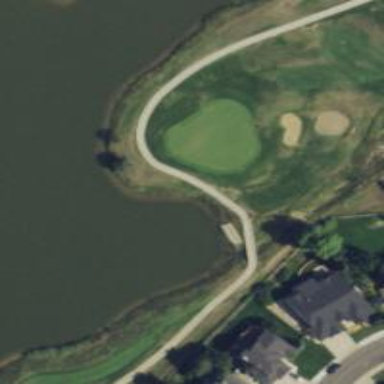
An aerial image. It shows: Grade1 path bridge specifically for golf carts.